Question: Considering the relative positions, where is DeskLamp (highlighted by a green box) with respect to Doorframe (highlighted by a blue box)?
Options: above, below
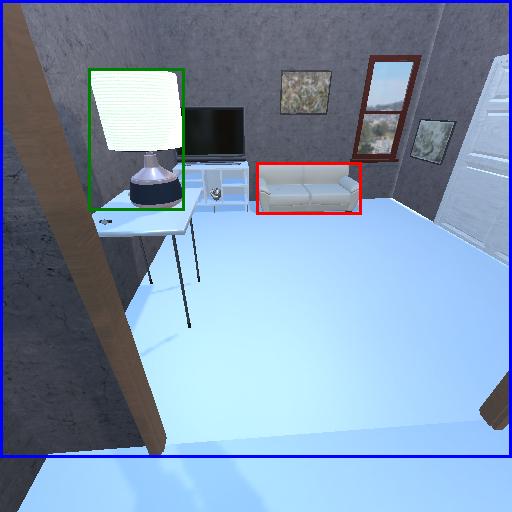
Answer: above